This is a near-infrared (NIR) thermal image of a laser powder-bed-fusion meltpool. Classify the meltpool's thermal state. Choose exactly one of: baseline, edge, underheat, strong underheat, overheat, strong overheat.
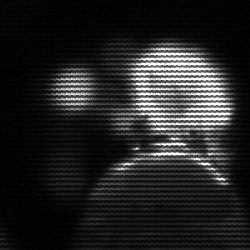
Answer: baseline